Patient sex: M
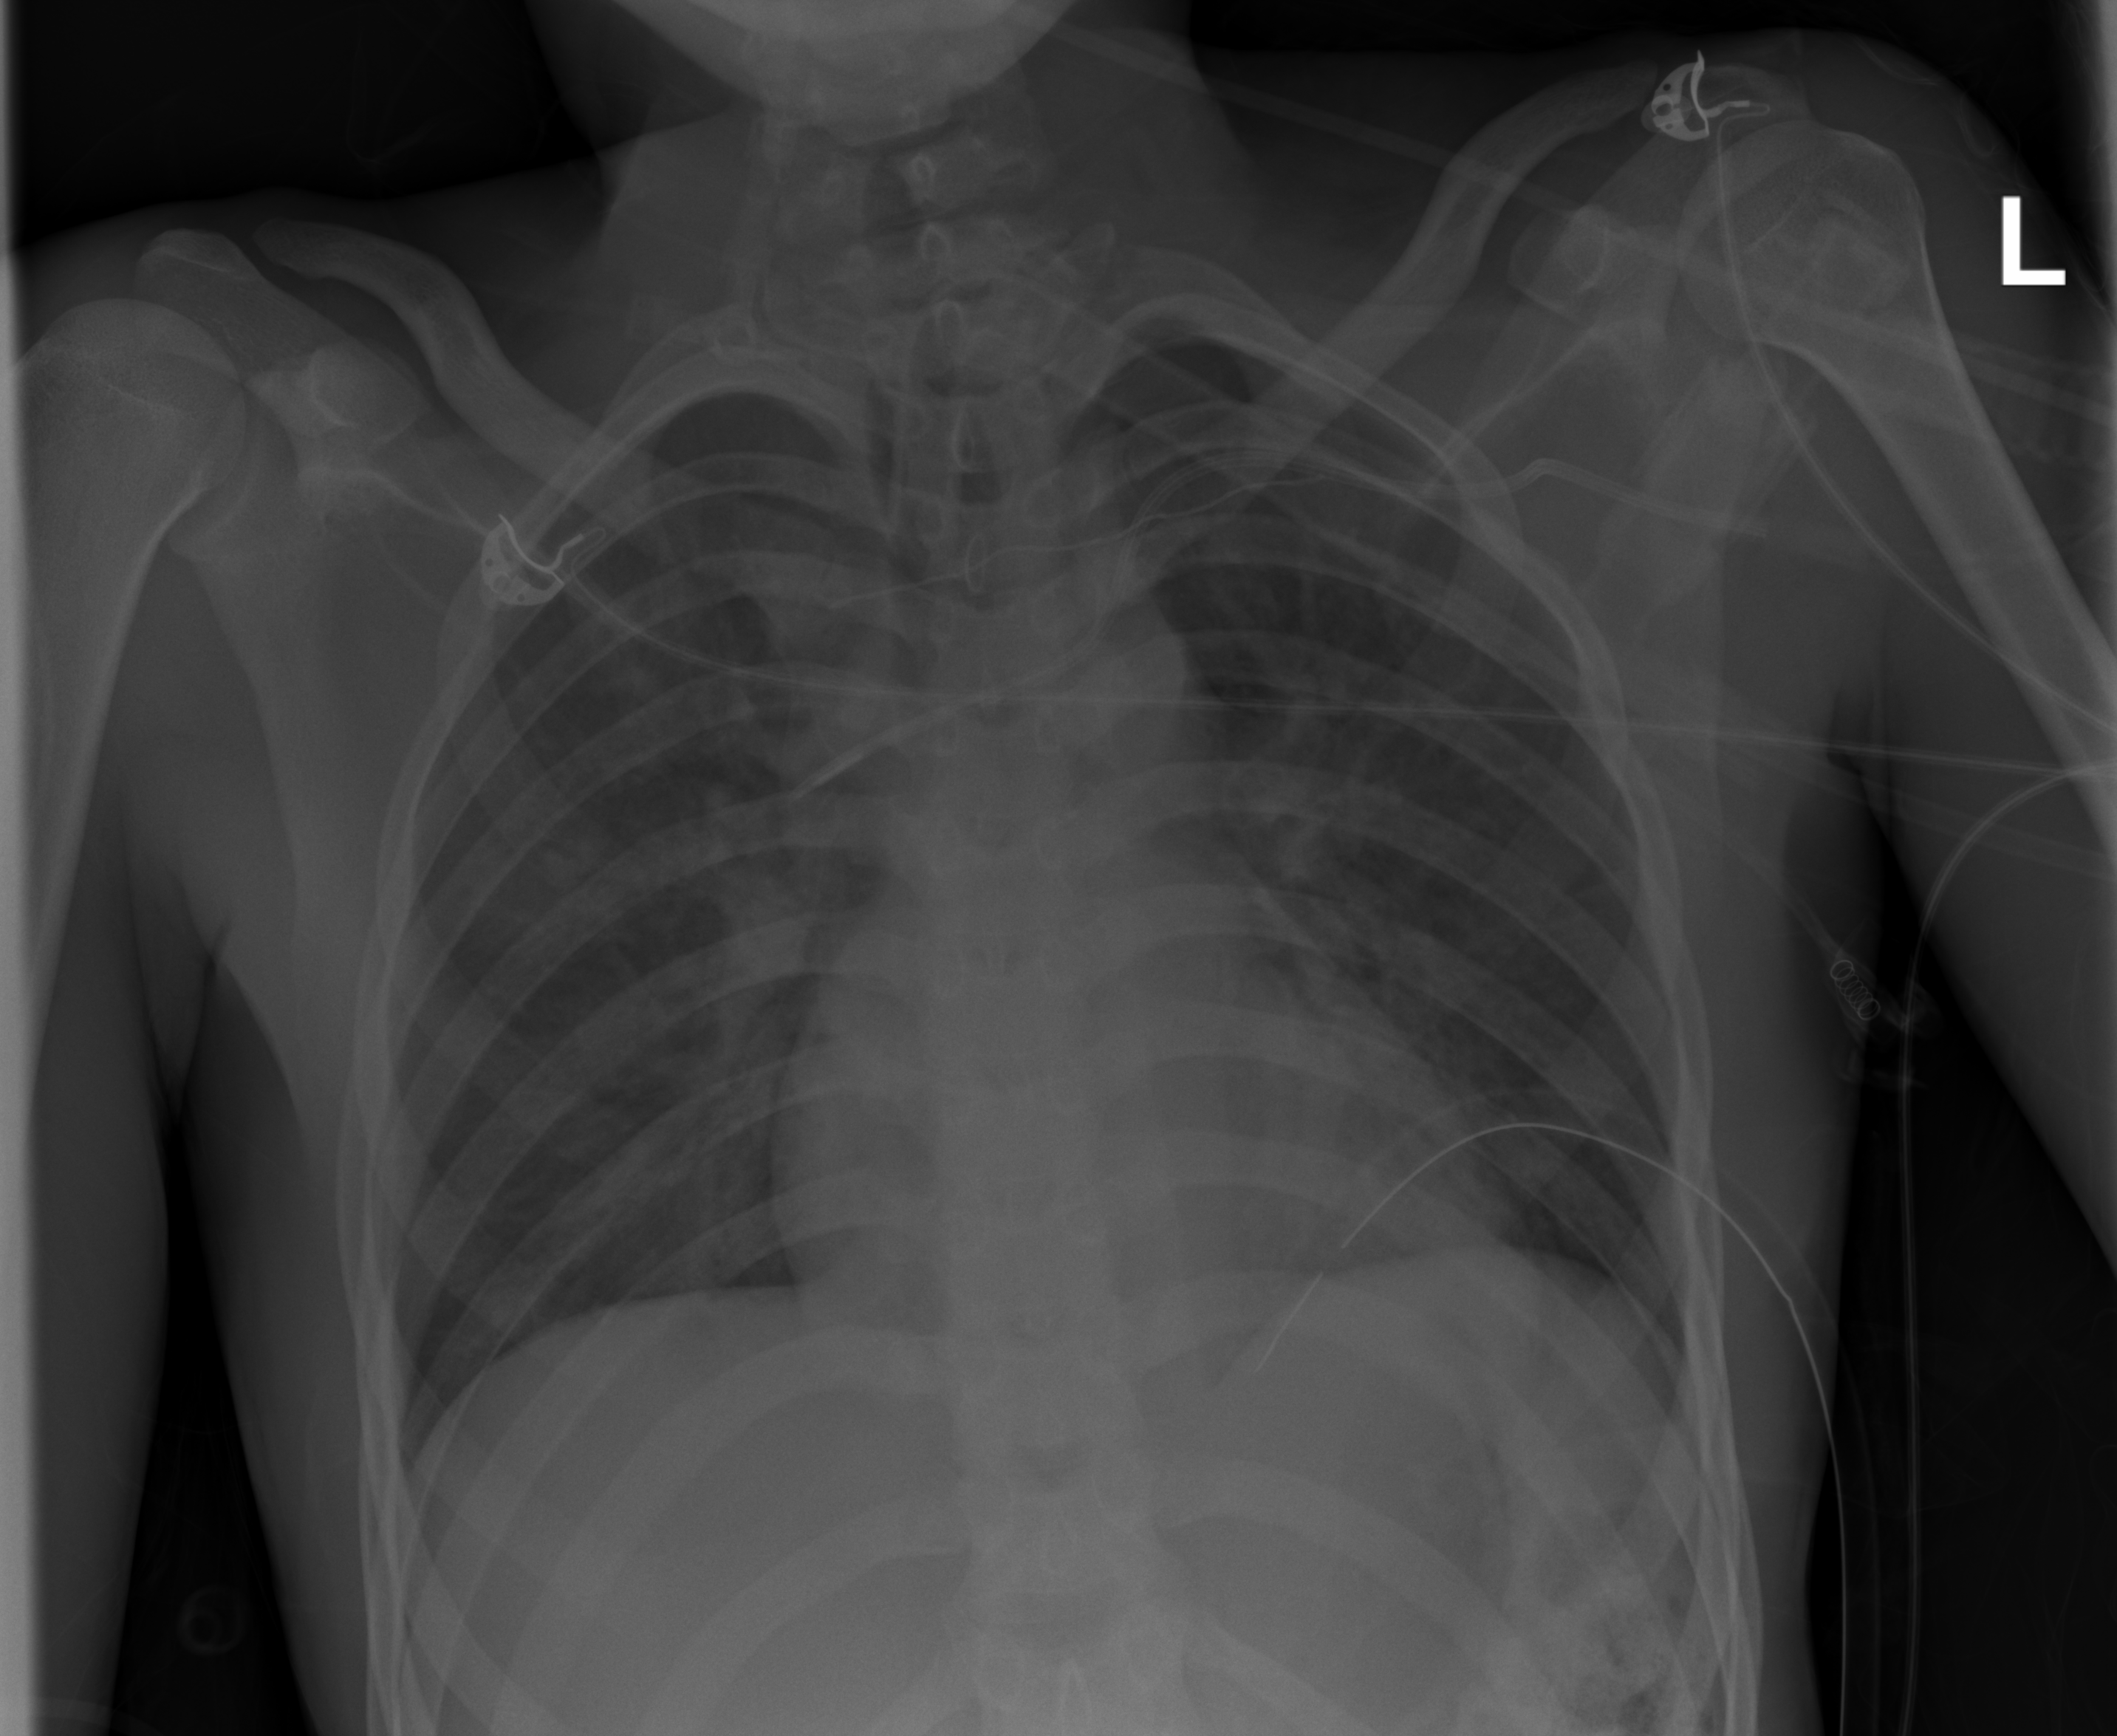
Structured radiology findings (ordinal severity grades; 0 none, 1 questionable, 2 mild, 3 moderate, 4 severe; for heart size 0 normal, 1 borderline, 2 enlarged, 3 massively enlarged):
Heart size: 0
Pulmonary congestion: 0
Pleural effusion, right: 0
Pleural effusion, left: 0
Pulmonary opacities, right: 2
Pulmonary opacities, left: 0
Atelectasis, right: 0
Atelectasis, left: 0